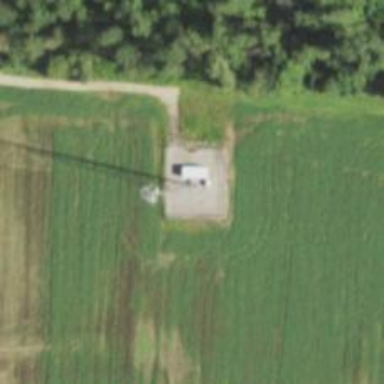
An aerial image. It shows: Man-made mast used for communication purposes.